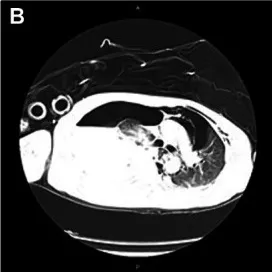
The presentation of CT on neck/chest at admission to ICU and 7th day after adjustment of antibiotic therapy. Mediastinal emphysema, pneumonia, abscess in the right lung, large amount of fluid pneumothorax on the right side, pneumothorax on the left side at admission to ICU.
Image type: radiology (ct)